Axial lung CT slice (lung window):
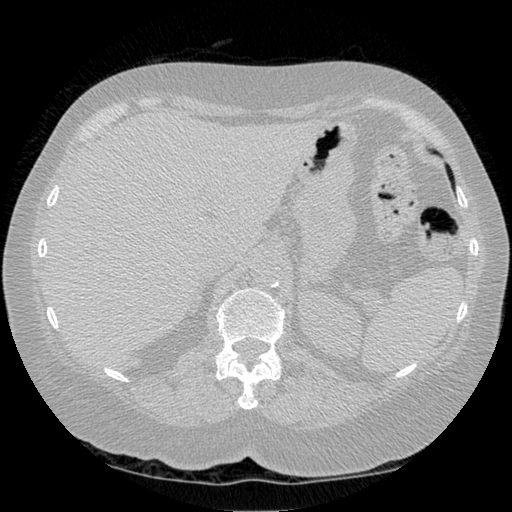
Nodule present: no